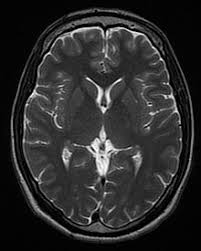
Label: notumor